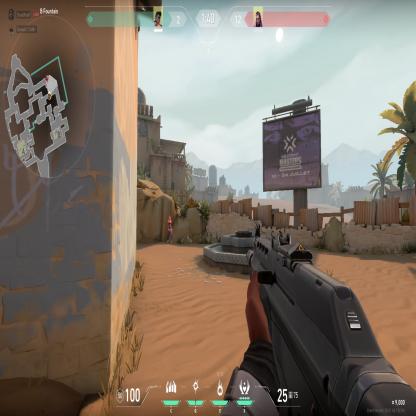
Label: enemy